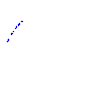
Particle: kaon